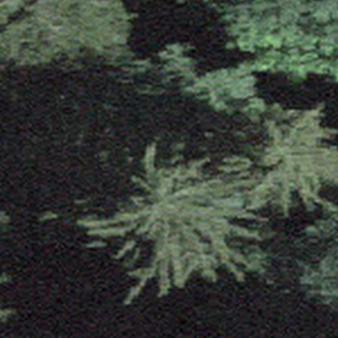
Label: other